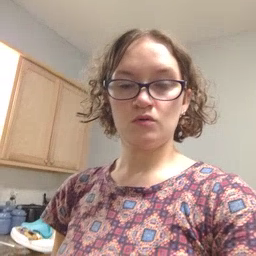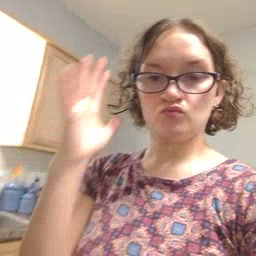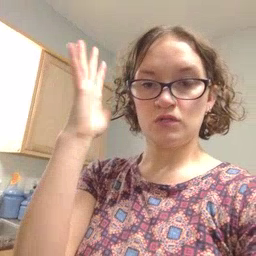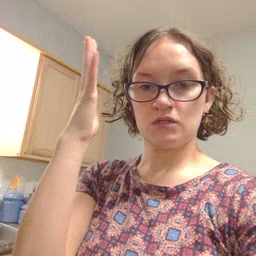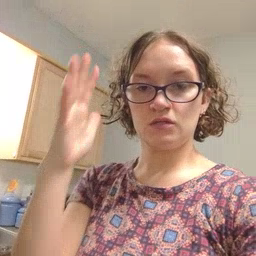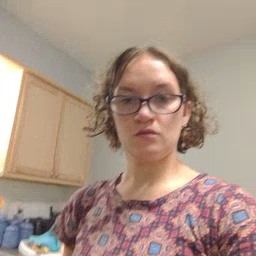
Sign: tree